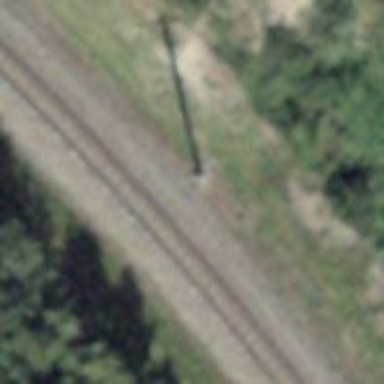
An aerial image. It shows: Power pole.